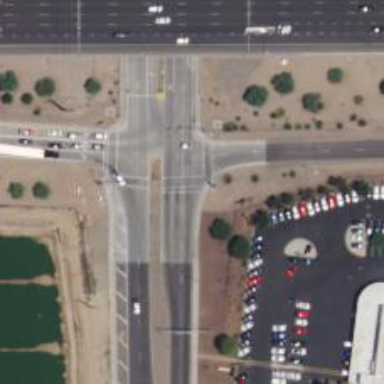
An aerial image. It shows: Solid stop line on the road.